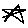
Label: star